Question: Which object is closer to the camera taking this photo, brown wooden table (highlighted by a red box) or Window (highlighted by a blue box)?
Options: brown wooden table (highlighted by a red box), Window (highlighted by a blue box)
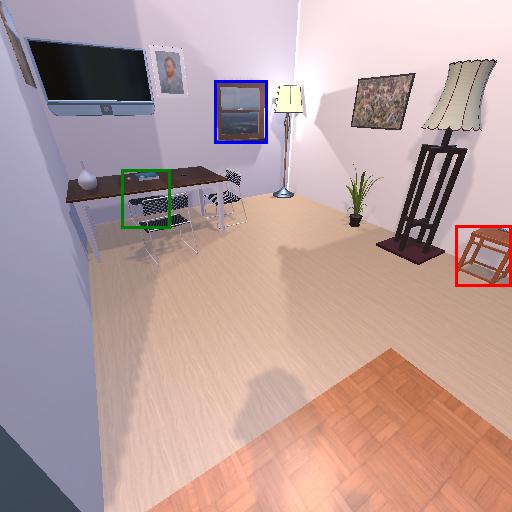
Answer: brown wooden table (highlighted by a red box)